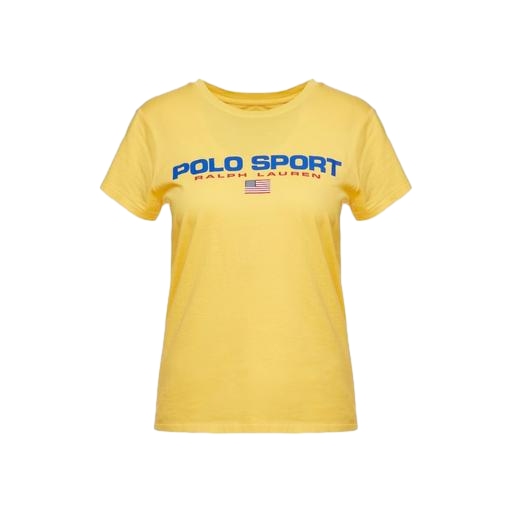
yellow skinny-fit stretch polo shirt, yellow graphic tee, yellow jersey tee, white background